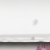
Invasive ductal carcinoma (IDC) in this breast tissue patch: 0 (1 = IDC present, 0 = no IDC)